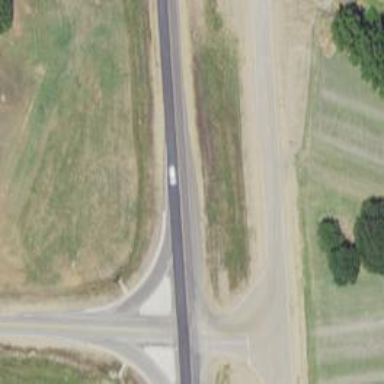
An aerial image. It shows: Primary highway with asphalt surface and dual carriageway.